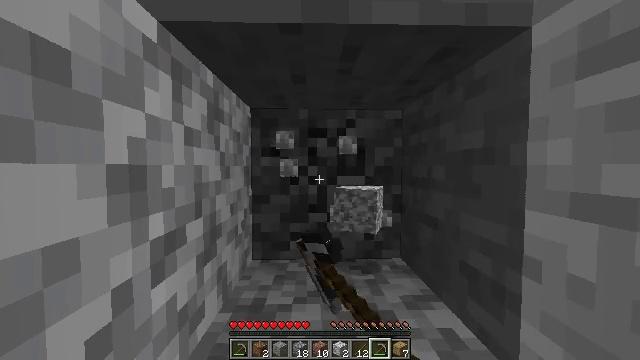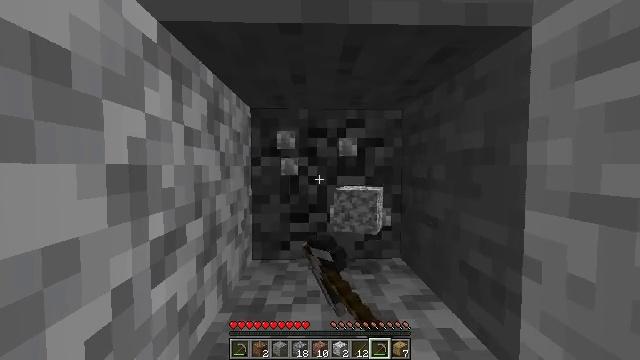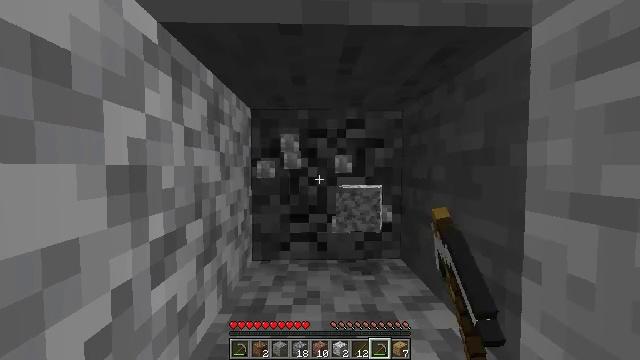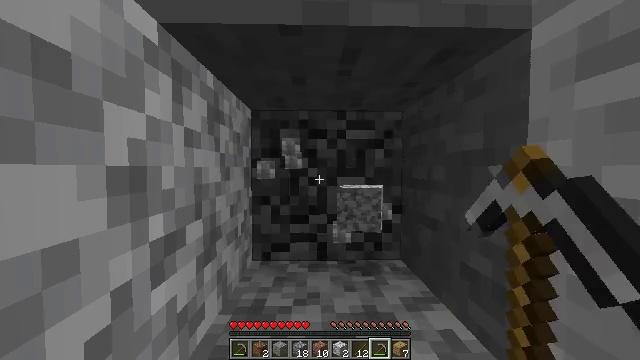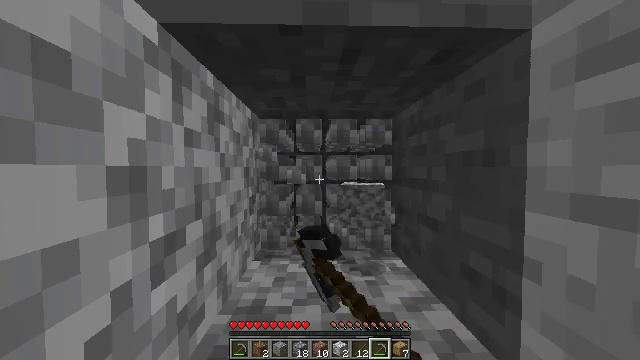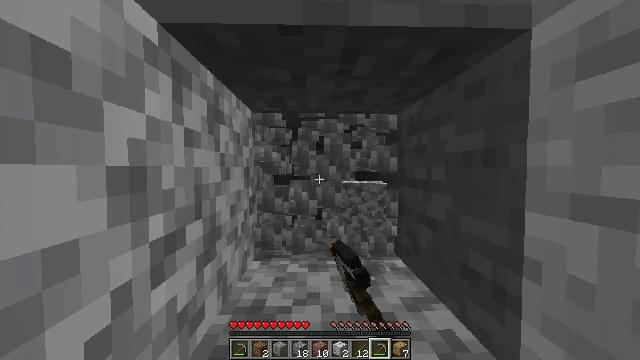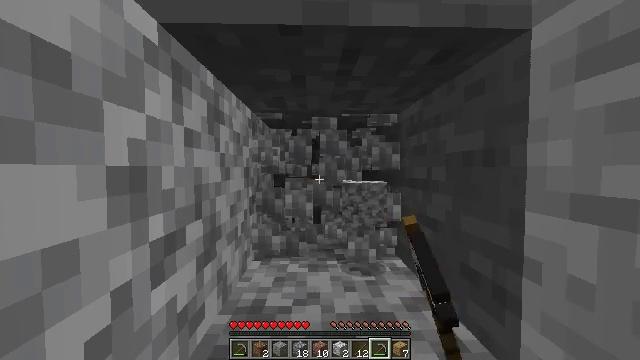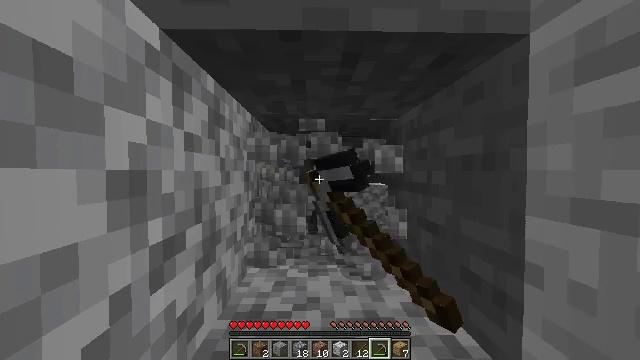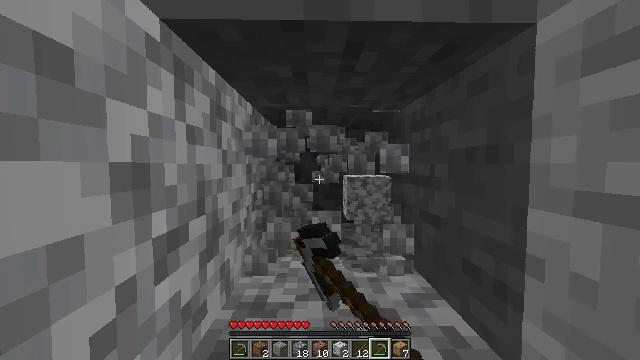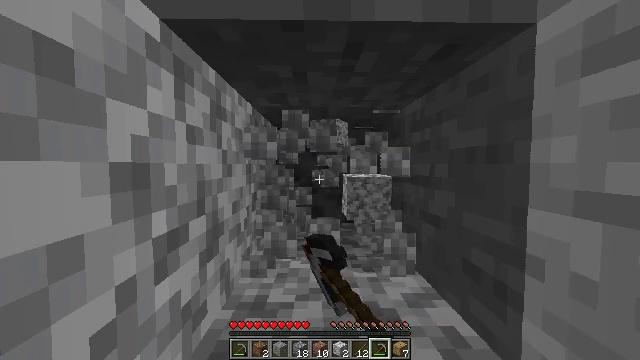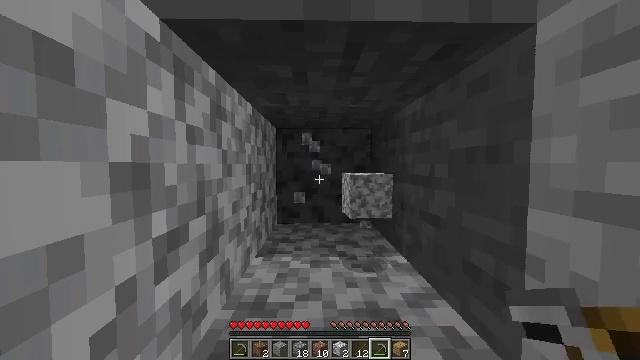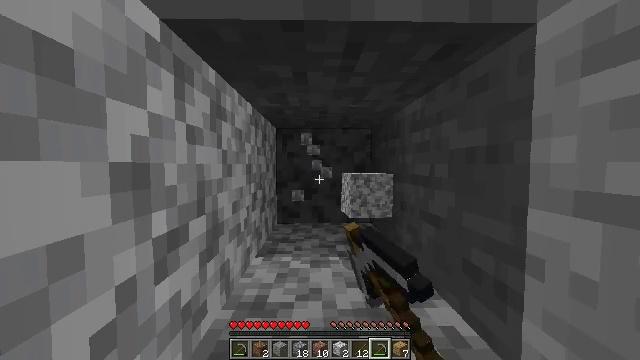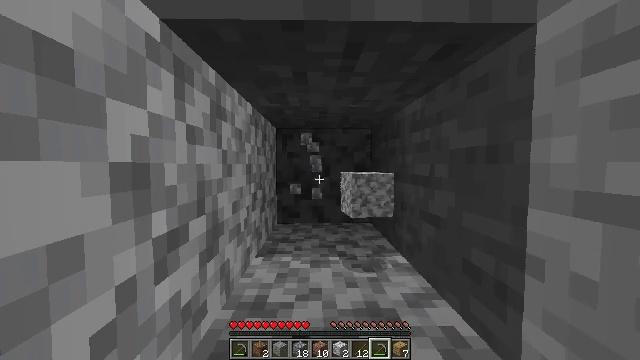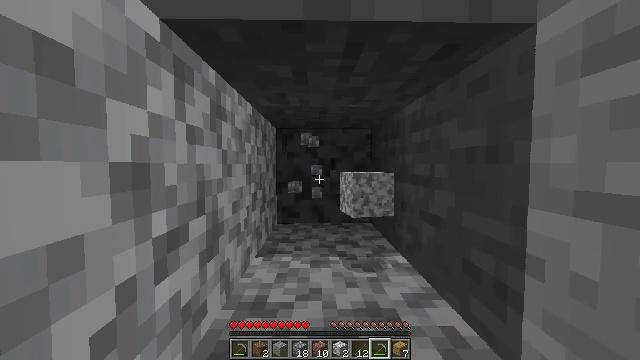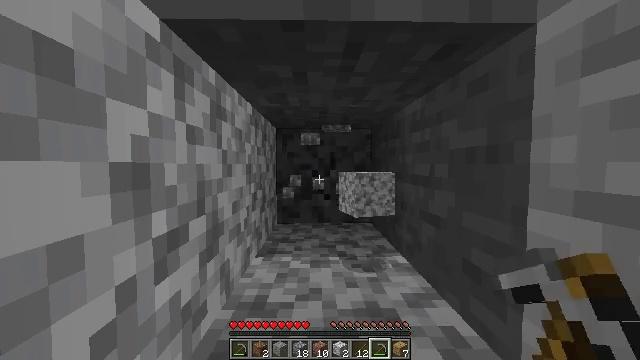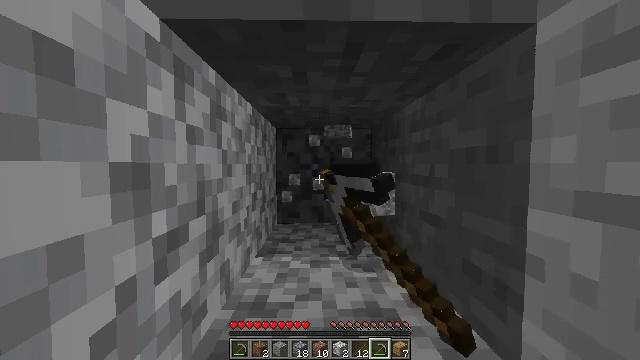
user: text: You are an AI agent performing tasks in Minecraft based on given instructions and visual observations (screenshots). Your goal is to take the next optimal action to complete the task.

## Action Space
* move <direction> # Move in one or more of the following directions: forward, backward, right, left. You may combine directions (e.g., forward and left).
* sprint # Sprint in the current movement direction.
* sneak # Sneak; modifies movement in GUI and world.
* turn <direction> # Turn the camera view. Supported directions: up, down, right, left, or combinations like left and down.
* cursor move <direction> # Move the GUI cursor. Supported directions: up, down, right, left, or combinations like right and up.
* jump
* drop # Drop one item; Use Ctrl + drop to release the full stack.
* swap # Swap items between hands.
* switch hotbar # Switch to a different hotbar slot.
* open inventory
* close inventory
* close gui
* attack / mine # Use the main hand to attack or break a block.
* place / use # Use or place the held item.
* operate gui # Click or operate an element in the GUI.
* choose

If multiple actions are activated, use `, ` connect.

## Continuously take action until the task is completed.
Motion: motion action
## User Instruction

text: Collect diorite
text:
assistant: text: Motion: attack / mine
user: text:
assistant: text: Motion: attack / mine
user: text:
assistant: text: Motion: attack / mine
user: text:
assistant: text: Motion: attack / mine
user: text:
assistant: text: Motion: attack / mine
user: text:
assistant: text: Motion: attack / mine
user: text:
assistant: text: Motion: attack / mine
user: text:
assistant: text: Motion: turn down, attack / mine
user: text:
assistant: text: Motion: attack / mine
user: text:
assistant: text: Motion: attack / mine
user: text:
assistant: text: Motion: attack / mine
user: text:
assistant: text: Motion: attack / mine
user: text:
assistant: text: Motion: attack / mine
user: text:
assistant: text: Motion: attack / mine
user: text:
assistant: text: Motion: attack / mine
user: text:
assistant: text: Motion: turn left and up, attack / mine
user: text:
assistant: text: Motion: attack / mine
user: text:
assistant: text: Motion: attack / mine
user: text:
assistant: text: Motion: attack / mine
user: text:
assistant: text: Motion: attack / mine
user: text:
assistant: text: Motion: attack / mine
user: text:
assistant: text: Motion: attack / mine
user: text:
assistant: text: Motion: attack / mine
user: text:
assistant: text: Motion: attack / mine
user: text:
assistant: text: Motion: attack / mine
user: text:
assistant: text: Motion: attack / mine
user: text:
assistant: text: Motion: attack / mine
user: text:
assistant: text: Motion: attack / mine
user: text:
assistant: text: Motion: attack / mine
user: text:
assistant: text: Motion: attack / mine